Question: At this page : <URL>
They have this button as you can see :
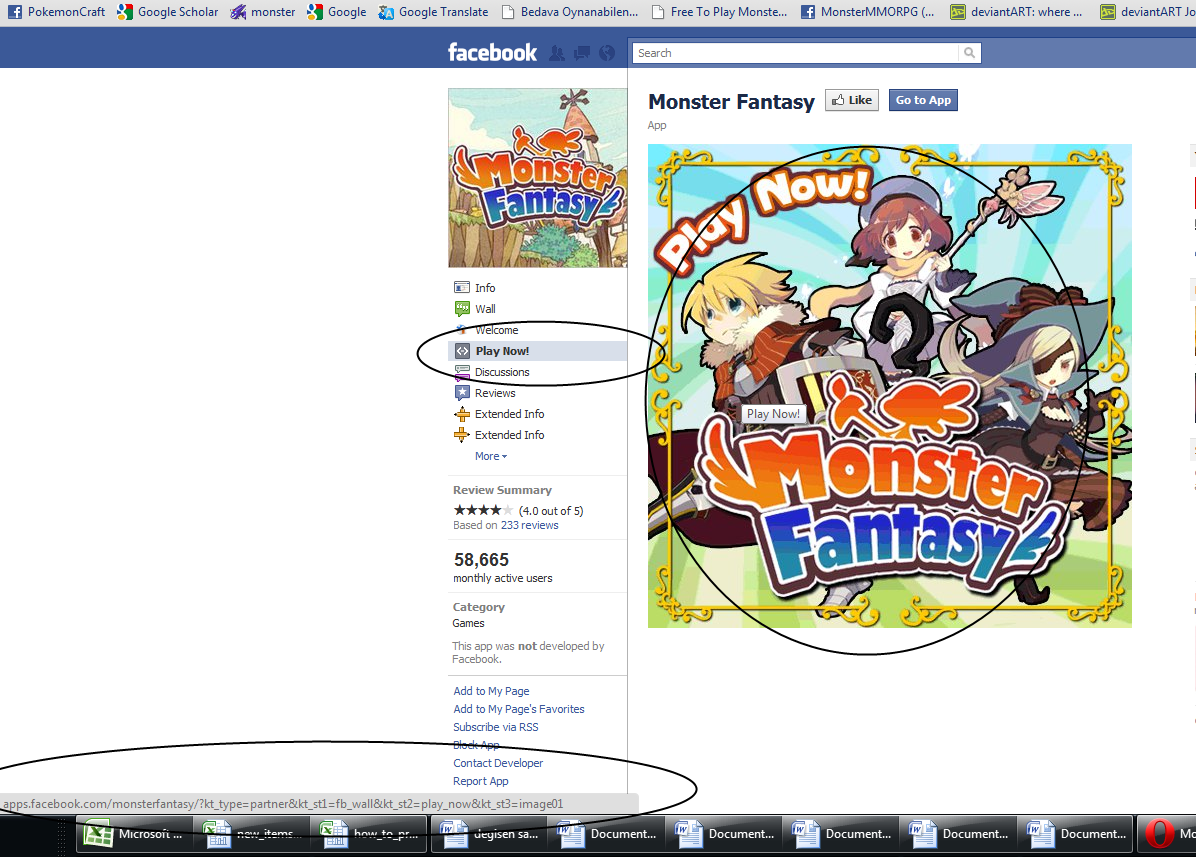
Answer: You need to create a Page tab in your <URL>. After that, you need to:
1. Add the Page Tab to your application profile page
2. go to your application profile page settings and set the default landing tab to your newly added tab.